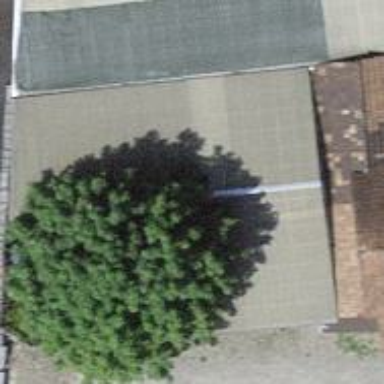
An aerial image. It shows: Building with tiled roof.